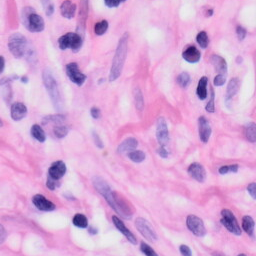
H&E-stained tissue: Skin